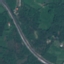
Label: Highway